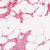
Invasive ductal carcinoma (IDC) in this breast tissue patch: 0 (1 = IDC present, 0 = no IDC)